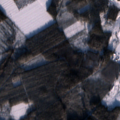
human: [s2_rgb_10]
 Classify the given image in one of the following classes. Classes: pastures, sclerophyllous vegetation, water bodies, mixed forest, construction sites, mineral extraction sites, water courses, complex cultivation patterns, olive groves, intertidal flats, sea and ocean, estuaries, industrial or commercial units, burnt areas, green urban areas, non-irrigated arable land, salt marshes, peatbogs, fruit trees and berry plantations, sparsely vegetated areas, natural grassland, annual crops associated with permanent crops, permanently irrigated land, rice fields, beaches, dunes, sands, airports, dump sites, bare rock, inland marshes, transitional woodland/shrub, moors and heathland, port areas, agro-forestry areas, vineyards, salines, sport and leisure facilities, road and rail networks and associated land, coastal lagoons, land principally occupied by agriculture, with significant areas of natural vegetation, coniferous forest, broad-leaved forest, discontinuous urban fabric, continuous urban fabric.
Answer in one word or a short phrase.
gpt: land principally occupied by agriculture, with significant areas of natural vegetation, coniferous forest, mixed forest, transitional woodland/shrub